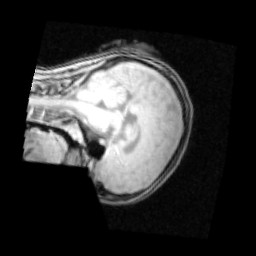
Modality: PDw
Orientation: sagittal
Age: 18
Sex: female
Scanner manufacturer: siemens
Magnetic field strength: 3 T
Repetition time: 0.25 s
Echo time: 0.00103 s